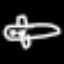
Label: airplane